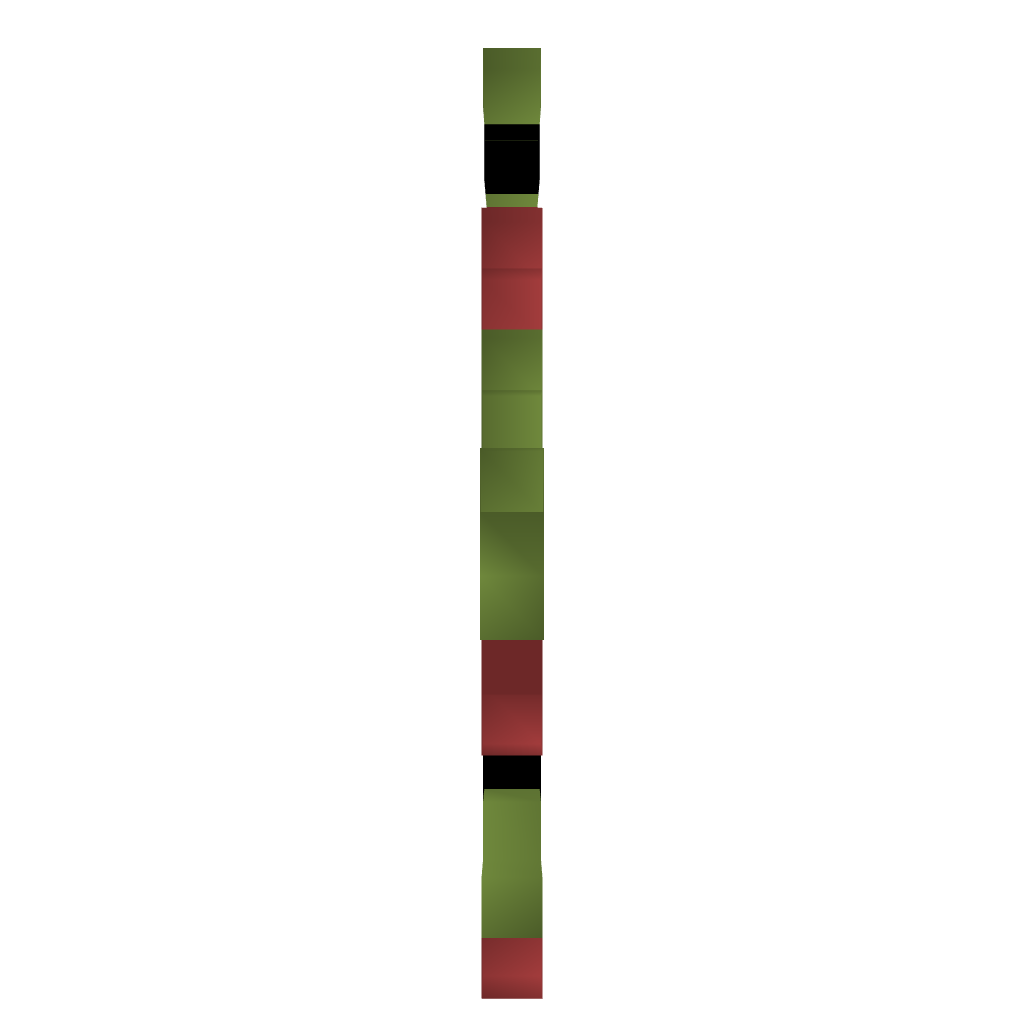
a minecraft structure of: Moblin from Zelda 1 bad low quality